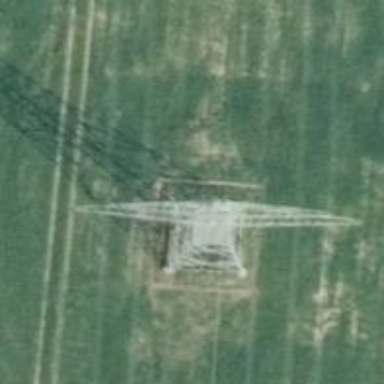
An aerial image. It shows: Power tower.